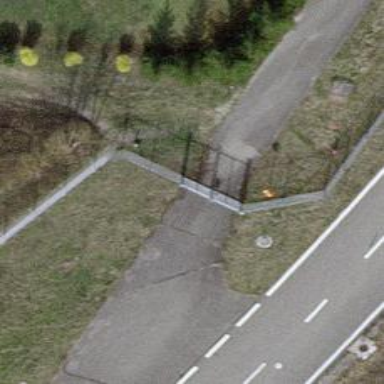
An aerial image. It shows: Gate.